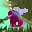
Label: 8